Interaction volume radius: 10 \u00c5
Interaction volume height: 15 \u00c5
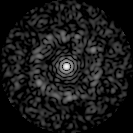
Disorder parameter: 0.8515